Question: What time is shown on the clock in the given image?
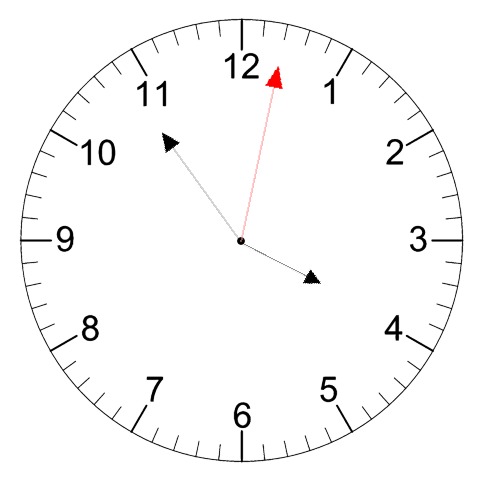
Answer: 03:54:02